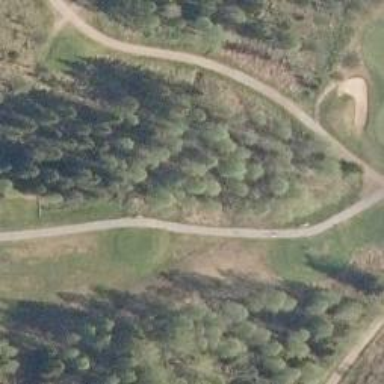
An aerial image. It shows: Pathway for golfing.